Interaction volume radius: 5 \u00c5
Interaction volume height: 30 \u00c5
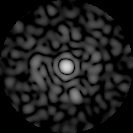
Disorder parameter: 0.8451